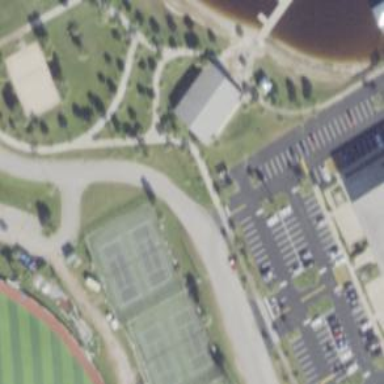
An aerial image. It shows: Tennis court on the leisure land pitch.